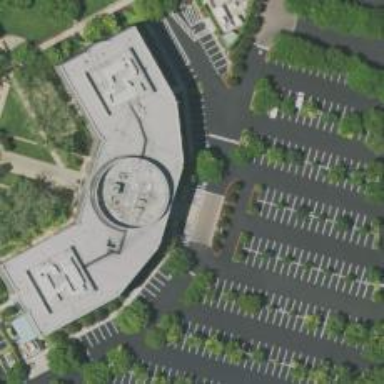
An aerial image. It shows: Parking space is available.